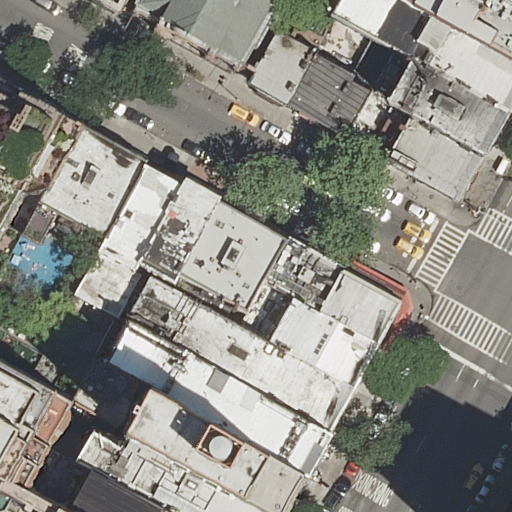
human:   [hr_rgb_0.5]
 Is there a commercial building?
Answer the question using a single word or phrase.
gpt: no

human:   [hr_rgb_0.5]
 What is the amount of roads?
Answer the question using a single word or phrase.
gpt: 2

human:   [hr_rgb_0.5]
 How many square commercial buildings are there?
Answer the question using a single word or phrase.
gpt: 0

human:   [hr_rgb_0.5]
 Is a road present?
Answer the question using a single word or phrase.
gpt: yes

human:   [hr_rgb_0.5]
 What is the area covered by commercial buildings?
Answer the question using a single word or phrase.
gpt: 0m2

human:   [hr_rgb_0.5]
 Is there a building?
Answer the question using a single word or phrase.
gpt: yes

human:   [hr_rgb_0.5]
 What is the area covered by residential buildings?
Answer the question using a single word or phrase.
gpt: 6779m2

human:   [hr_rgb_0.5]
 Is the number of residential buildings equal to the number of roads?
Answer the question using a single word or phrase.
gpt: no

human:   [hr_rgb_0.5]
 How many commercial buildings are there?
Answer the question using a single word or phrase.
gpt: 0

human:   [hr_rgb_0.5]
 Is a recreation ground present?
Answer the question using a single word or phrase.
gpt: no

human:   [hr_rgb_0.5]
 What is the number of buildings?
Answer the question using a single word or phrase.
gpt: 22

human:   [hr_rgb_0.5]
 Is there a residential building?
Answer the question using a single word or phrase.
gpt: yes

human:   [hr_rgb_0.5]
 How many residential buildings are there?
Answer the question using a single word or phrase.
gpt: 21

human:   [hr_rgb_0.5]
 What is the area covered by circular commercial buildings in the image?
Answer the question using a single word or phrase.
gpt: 0m2

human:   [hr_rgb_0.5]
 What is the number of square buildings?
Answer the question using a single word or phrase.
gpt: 0

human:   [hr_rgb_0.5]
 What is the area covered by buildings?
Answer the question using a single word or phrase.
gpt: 6972m2

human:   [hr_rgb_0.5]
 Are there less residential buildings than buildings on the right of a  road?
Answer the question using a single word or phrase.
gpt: no

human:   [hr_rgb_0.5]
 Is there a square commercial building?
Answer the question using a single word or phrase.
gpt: no

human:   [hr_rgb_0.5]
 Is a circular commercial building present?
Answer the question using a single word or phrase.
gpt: no

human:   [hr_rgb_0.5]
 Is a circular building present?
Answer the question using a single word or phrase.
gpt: no

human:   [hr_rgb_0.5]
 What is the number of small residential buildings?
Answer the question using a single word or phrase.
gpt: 2

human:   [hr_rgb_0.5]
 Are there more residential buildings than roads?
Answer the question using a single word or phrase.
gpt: yes

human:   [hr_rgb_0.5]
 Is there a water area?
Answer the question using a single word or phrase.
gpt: no

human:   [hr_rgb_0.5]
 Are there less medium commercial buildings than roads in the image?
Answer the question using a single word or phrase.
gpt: yes

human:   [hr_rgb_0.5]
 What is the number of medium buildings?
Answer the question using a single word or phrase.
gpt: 18

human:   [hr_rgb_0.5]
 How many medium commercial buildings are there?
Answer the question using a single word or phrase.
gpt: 0

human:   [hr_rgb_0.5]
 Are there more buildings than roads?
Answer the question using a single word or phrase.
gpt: yes

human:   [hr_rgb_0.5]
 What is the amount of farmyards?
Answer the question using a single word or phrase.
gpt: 0

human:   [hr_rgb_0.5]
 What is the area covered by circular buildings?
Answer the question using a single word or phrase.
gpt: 0m2

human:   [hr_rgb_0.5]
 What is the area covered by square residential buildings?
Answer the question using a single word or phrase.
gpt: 0m2

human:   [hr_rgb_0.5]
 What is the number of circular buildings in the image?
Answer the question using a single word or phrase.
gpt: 0

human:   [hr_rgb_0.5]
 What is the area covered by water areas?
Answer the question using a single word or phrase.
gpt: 0m2

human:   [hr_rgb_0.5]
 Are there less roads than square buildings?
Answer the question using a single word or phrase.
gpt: no

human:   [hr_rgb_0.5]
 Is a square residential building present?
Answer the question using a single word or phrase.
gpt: no

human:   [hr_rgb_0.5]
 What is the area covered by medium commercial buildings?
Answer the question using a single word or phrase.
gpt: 0m2

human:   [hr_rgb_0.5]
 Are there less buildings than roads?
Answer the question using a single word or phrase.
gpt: no

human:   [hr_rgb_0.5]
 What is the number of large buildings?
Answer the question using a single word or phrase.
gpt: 2

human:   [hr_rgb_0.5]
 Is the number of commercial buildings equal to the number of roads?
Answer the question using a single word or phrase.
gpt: no

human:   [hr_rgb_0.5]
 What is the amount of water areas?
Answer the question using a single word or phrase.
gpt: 0

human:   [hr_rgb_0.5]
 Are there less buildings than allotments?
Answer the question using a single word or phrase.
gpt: no

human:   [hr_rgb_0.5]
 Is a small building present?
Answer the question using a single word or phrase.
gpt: yes

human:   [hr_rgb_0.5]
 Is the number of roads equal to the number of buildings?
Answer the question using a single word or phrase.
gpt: no

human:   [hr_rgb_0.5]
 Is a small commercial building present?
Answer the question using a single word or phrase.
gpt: no

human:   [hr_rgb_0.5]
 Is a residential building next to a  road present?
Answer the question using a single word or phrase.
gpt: yes

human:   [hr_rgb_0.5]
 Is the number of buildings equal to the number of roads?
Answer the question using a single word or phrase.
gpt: no

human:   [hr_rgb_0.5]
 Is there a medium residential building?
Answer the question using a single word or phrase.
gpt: yes

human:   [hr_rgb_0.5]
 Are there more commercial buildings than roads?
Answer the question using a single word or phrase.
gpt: no

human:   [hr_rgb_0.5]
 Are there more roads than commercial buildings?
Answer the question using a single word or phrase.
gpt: yes

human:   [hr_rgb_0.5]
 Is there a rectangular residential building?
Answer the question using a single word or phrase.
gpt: yes

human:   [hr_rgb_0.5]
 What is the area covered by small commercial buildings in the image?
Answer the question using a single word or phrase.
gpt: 0m2

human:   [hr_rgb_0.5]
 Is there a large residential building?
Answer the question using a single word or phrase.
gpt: yes

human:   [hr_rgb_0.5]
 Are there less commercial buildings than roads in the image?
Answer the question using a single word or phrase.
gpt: yes

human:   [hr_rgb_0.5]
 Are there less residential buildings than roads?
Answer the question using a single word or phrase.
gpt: no

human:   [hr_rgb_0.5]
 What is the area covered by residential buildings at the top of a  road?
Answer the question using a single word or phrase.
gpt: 3693m2

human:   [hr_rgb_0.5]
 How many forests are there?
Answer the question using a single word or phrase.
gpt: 0

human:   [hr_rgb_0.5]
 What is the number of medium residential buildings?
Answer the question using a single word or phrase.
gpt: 17

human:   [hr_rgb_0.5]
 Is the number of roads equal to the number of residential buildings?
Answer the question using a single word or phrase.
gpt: no

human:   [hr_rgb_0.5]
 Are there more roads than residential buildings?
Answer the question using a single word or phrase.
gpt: no

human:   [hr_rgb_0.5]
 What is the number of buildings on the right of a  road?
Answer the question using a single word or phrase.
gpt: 8

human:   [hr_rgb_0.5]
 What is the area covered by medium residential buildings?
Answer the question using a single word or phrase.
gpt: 4605m2

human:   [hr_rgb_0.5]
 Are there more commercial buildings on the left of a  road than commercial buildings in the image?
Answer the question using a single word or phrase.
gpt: no

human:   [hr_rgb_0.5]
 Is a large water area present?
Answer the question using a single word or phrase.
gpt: no

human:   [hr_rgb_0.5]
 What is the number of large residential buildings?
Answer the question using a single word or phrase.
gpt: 2

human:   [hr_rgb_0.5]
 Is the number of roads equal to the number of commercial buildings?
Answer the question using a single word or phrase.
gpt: no